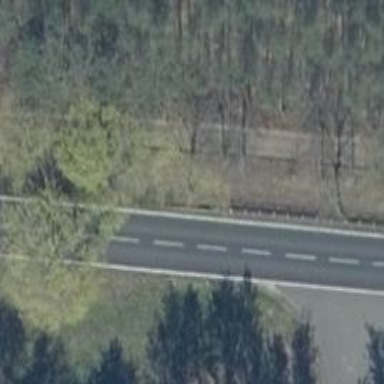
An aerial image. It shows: Asphalt road classified as primary highway.